Question: I have a data grid and a grid splitter:

The splitter is in the bottom and the data grid on the top and there is some empty space in between the two.
I think it would work fine if the grid splitter snapped into the data grid if its 24 or less units away from the data grid. Is this possible to archive?
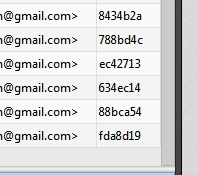
Answer: I got it to snap per data grid rows with this:
'''
private void GridSplitterDragCompleted(object sender, DragCompletedEventArgs e)
{
// We want the grid splitter to snap in grid of 24 units.
var excess = (int) FooDataGridRowDefinition.Height.Value % 24;
if (excess == 0)
return;
FooDataGridRowDefinition.Height = new GridLength(FooDataGridRowDefinition.Height.Value - excess);
}
'''
The data grid rows are all 24 for me, I guess I could fetch them dynamically but that will do for now.
XAML:
'''
<Grid>
<Grid.RowDefinitions>
<RowDefinition Height="*" />
<RowDefinition Height="Auto" Name="FooDataGridRowDefinition" />
<RowDefinition Height="*" />
</Grid.RowDefinitions>
<DataGrid Grid.Row="0" />
<GridSplitter Grid.Row="1" DragCompleted="GridSplitterDragCompleted" />
<Foo Grid.Row="2" />
</Grid>
'''